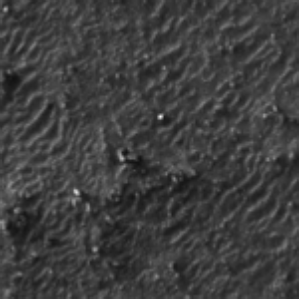
Label: frost